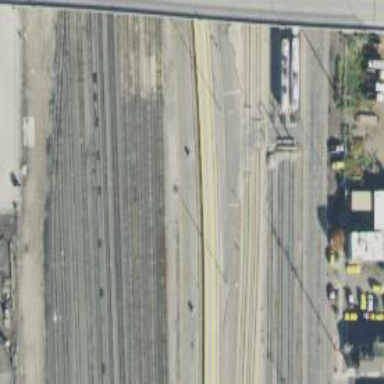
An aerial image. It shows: Level crossing along the railway.